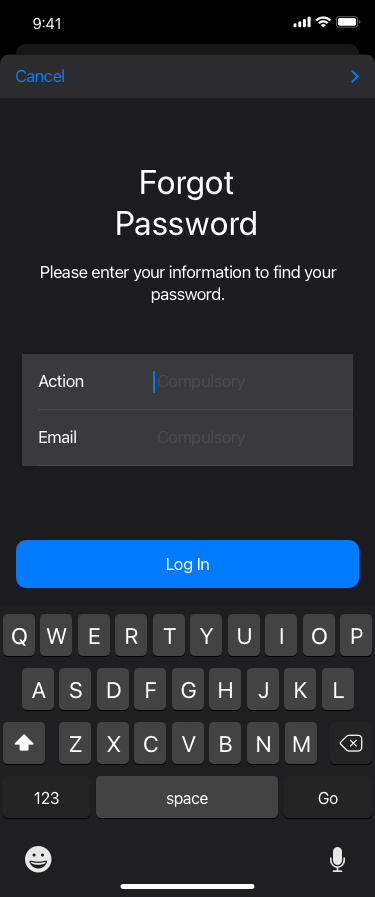
Text in this UI design:
Sign in by your ID to use our services and other feature.
Please enter your information to find your password.